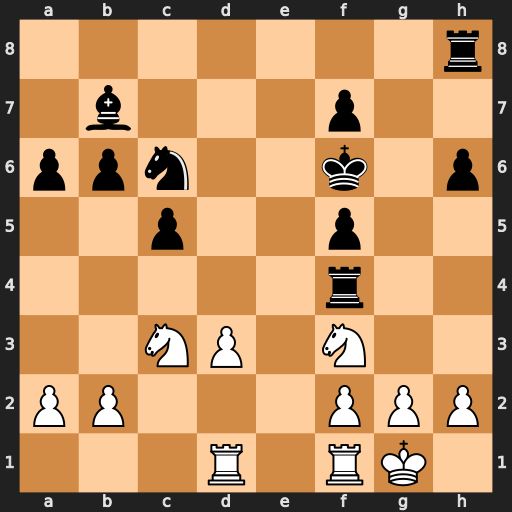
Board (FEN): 7r/1b3p2/ppn2k1p/2p2p2/5r2/2NP1N2/PP3PPP/3R1RK1
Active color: w
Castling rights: -
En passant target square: -
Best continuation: Nd5+ Kg7 Nxf4